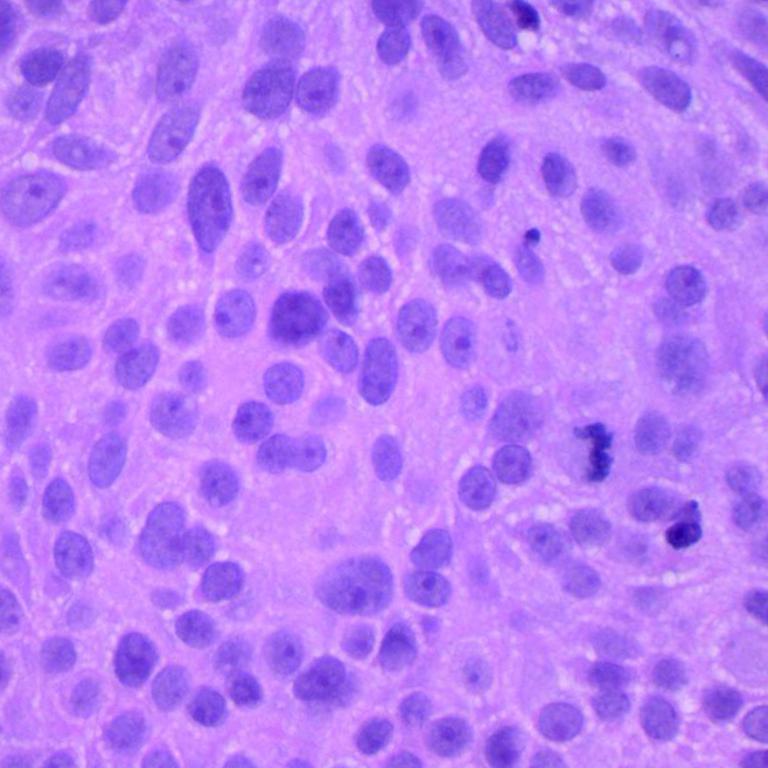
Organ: lung
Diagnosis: squamous carcinomas